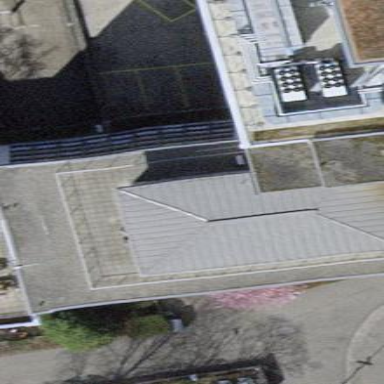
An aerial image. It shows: Commercial building.